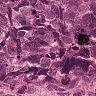
Metastatic tissue present: yes